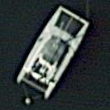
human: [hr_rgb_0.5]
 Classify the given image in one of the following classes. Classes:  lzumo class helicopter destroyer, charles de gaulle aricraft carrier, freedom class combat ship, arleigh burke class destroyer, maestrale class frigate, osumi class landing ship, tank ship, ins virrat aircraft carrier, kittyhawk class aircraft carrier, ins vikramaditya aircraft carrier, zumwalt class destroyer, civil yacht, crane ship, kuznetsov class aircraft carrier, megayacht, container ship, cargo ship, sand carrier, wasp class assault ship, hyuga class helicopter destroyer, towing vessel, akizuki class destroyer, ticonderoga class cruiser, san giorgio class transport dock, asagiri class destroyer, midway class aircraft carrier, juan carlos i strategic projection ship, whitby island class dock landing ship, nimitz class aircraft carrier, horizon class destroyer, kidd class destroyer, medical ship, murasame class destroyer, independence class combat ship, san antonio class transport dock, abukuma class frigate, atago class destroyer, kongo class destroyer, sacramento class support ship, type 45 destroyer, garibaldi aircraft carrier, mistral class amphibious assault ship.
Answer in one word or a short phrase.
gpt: Civil yacht